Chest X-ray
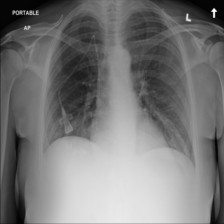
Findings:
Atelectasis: negative
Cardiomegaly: negative
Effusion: negative
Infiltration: negative
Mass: negative
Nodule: negative
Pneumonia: negative
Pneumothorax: negative
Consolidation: negative
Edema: negative
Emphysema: negative
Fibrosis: negative
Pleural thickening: negative
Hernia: negative